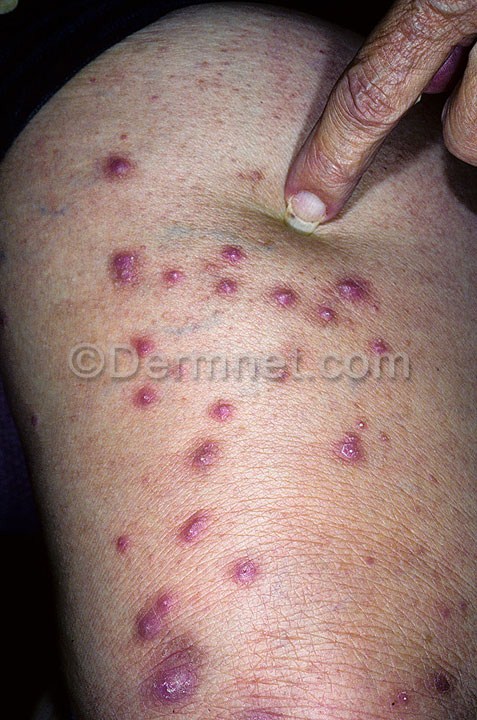
Disease: Eczema Photos